Question: Recently I'm learning to use processing with my arduino UNO, I've checked <URL> and it works like a charm, but I've been unable to refresh a simple text when you are drawing data, for example if I have a realtime source of data that comes via serial port.
I want to write a text with the value, but it seems like it gets overshadowed/overwritten somehow, and is impossible to display with the number.
Check the following image:

The source code to plot that data is the following :
'''
/*
GreenLine Temperature Graph,
Modified from https://www.arduino.cc/en/Tutorial/Graph
c1b3r
*/
import processing.serial.*;
Serial myPort;
int xPos = 1;
color eggshell = color(255, 253, 248);
int temperaturaActual;
float temperaturaPreviaAltura = 0 ;
String inDataArduino;
PFont font;
void setup () {
size(600,600);
//fullScreen();
frameRate(30);
println(Serial.list());
myPort = new Serial(this, Serial.list()[0], 9600);
myPort.bufferUntil('
');
background(0);
font = createFont("Arial",32,true);
}
void draw () {
int Xmaxgraph = int(width-(width/4));
println(Xmaxgraph,width, height);
temperaturaActual = int(inDataArduino);
float alturaTemperatura = map(temperaturaActual, 0, 1023, 0, height);
stroke(255,255,255);
line(Xmaxgraph, 0, Xmaxgraph, height);
textSize(40);
fill(255, 0, 0);
textFont(font,16);
text("Tempdeg", width - 150, 40);
text(temperaturaActual, width - 150, 90);
fill(255,255,0);
text("Estado", width - 150, height-100);
stroke(0,255,0);
line(xPos-1, height - temperaturaPreviaAltura, xPos, height- alturaTemperatura);
temperaturaPreviaAltura = alturaTemperatura;
if (xPos >= Xmaxgraph) {
xPos = 0;
background(0);
} else {
xPos++;
}
}
void serialEvent (Serial myPort) {
inDataArduino = myPort.readStringUntil('
');
if (inDataArduino != null) {
inDataArduino = trim(inDataArduino);
}
}
'''
Here is the syntax <URL>.
Why is this behaviour happening? What can I do to fix this situation and see the text clearly while plotting the data?
I appreciate your help with this,
Thank you,
H.
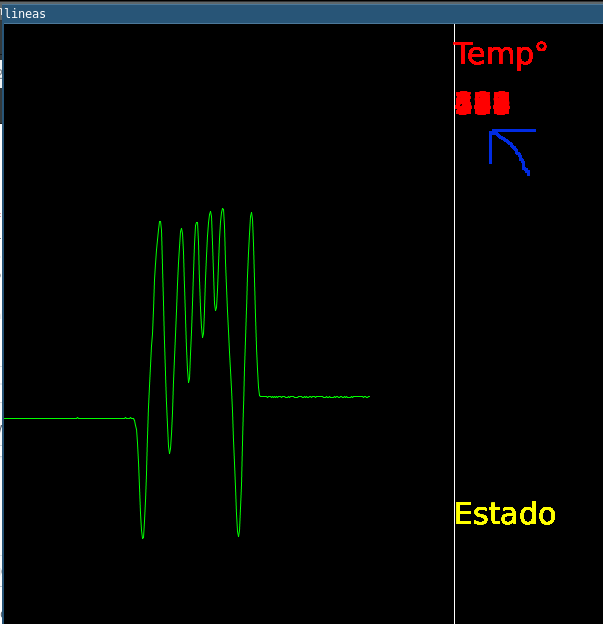
Answer: Most Processing sketches will call the 'background()' function at the top of every call to 'draw()' to clear out old frames. You're only calling the 'background()' function when the graph goes off the right edge of the screen. So for most frames, you're drawing directly on top of previous frames. This is why you see your text stack on top of itself.
To fix this, you either need to call the 'background()' function every frame (this would require refactoring your code to redraw the whole graph every time), or you could probably get away with just drawing a rectangle over the previous text.